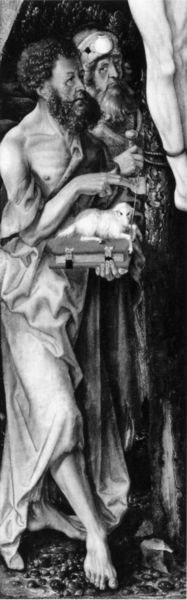
Titel: Johannes d.T., Detail der Kreuzigungstafel
Künstler: Hans Baldung Grien
Standort: Basel
Institution: Öffentliche Kunstsammlung
Schlagwörter: fuß, gemälde, hand, kopf, körper, mann, nackt, umhang, weiß, ausschnitt, bewegung, brust, finger, grau, haar, hut, köpfe, männer, ohr, schwarz, zeichnung, blick, tier, tuch, malerei, alt, bart, bärte, mütze, arm, augen, band, bibel, blicke, falten, johannes, mensch, stehen, stein, steine, täufer, gesten, hände, niederlande, gehen, kirche, gewand, gewänder, gotik, locke, locken, beine, bein, zwei, schuhe, füsse, figuren, papst, detail, mimik, faltenwurf, halbnackt, knie, zeigen, dünn, foto, fotografie, photographie, knochen, fussboden, katze, barfuss, lamm, schaf, buch, kreuz, rippen, schwarz-weiß, radierung, schwert, gestik, schritt, altar, photo, gestus, zugeschlagen, skulpturen, schwul, jesus, kreuzigung, segen, schreiten, fingerzeig, heiliger, schlüsselbein, heilige, märtyrer, opfer, aufnahme, altarbild, vollbärte, kalb, ziegen, seitenflügel, johannes der täufer, verzerrt, schächer, apostel, lamm gottes, evangelium, gewandt, bosch, opferlamm, attribute, adeler, paulus, agnus dei, efhfwio, gehängt, johanne, memling, bcuch